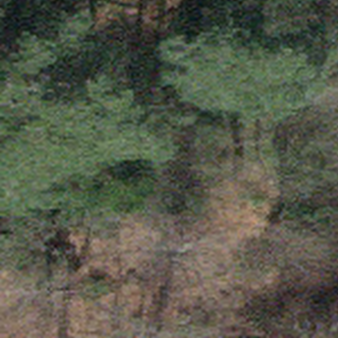
Label: other